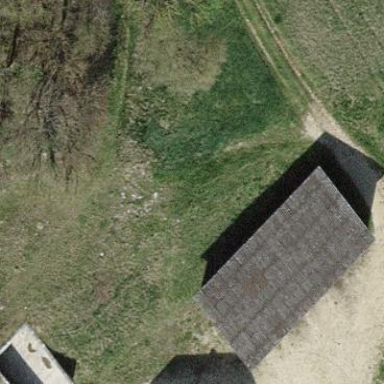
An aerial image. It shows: Shed.